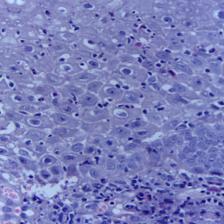
Diagnosis: OSCC